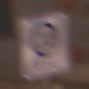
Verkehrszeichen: EndeZone20
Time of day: MorningAfternoon
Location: Outdoor (Urban)
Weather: Clear
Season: NotSpecified
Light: Natural